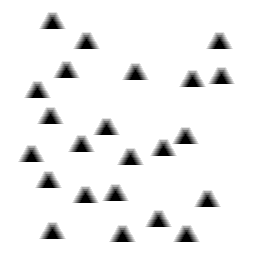
Squares: 0
Triangles: 23
Stars: 0
Total shapes: 23